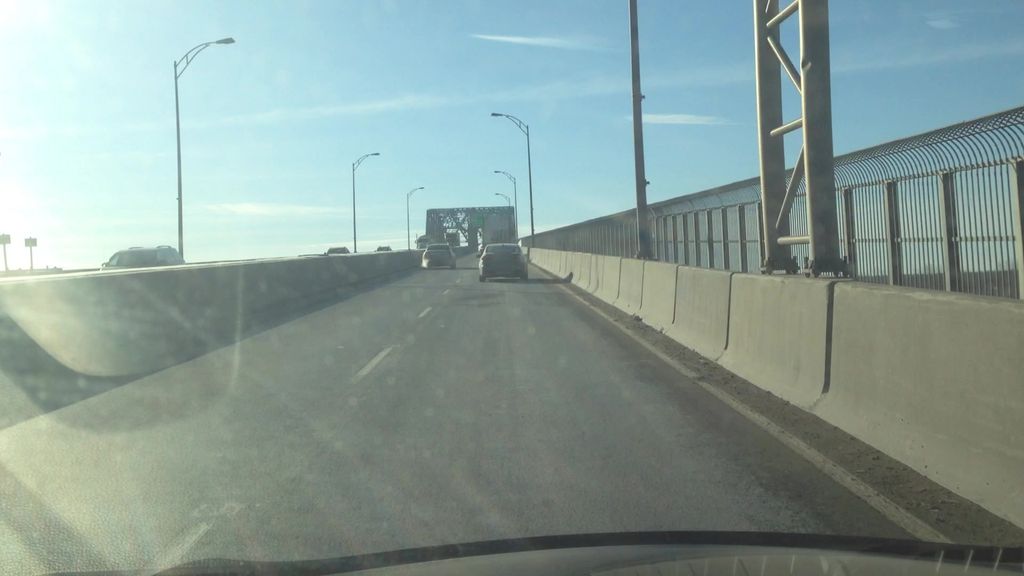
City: montreal